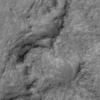
Label: not_dusty